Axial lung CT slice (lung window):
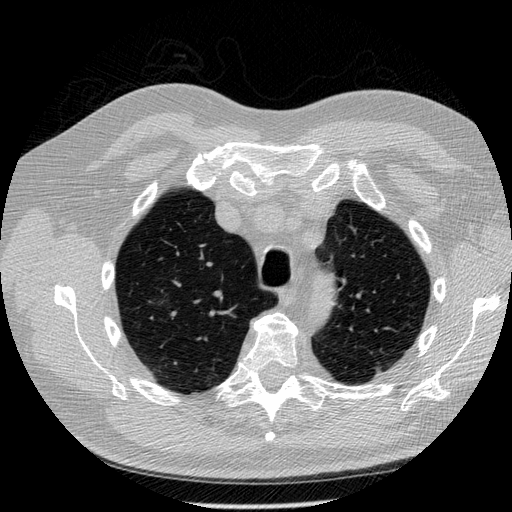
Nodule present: no